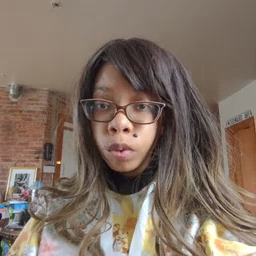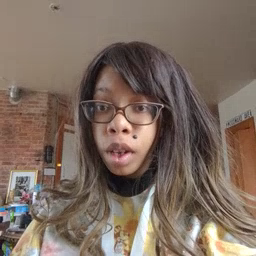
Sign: hen